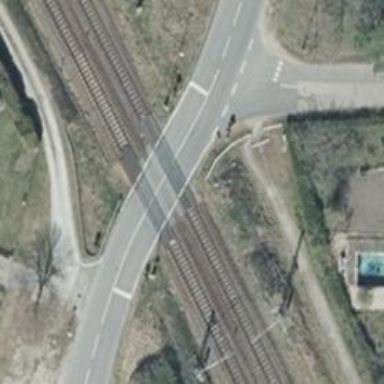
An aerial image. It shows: Level crossing along the railway.